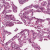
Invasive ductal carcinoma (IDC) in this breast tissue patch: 0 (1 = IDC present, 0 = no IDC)